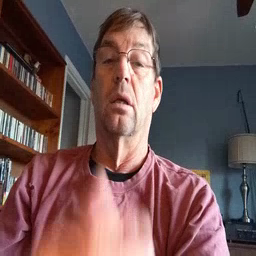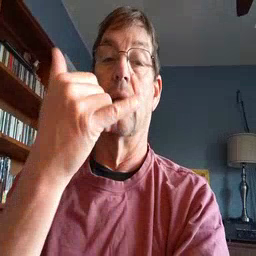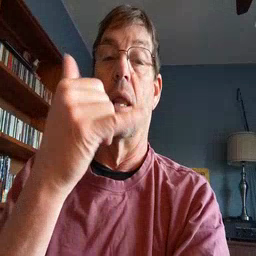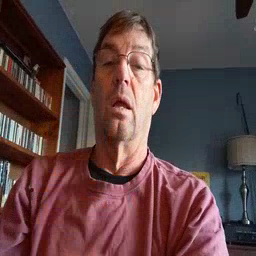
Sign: yellow